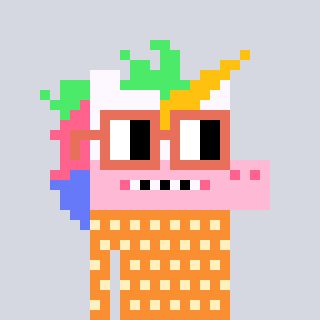
a pixel art character with square orange glasses, a unicorn-shaped head and a orange-colored body on a cool background